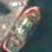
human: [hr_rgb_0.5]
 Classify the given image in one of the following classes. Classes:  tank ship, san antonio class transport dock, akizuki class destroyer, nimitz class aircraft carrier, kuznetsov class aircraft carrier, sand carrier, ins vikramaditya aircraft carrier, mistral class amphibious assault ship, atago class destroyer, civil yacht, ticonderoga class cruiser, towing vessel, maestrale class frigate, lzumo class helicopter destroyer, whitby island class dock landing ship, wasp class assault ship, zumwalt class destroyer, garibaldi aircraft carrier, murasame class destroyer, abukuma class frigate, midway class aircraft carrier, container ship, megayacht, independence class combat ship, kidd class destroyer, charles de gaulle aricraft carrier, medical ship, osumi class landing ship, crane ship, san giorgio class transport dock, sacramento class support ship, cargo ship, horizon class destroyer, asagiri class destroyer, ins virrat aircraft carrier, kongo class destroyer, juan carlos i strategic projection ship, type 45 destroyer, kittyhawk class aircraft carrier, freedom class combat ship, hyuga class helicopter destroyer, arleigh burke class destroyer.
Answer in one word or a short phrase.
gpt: Towing vessel